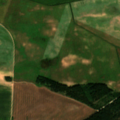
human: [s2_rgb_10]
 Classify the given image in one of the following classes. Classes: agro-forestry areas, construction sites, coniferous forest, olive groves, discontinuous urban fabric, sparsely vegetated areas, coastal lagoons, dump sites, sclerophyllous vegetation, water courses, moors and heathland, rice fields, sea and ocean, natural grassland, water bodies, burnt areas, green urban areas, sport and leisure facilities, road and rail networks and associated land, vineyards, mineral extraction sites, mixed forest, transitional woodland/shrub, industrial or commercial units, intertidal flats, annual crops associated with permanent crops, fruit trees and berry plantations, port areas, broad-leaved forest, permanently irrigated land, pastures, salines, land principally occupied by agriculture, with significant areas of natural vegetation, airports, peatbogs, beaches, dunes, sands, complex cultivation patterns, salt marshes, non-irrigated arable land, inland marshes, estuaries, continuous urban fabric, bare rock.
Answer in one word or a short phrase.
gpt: non-irrigated arable land, pastures, mixed forest